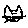
Label: cat